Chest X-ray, PA view. Patient: 64 years old, sex F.
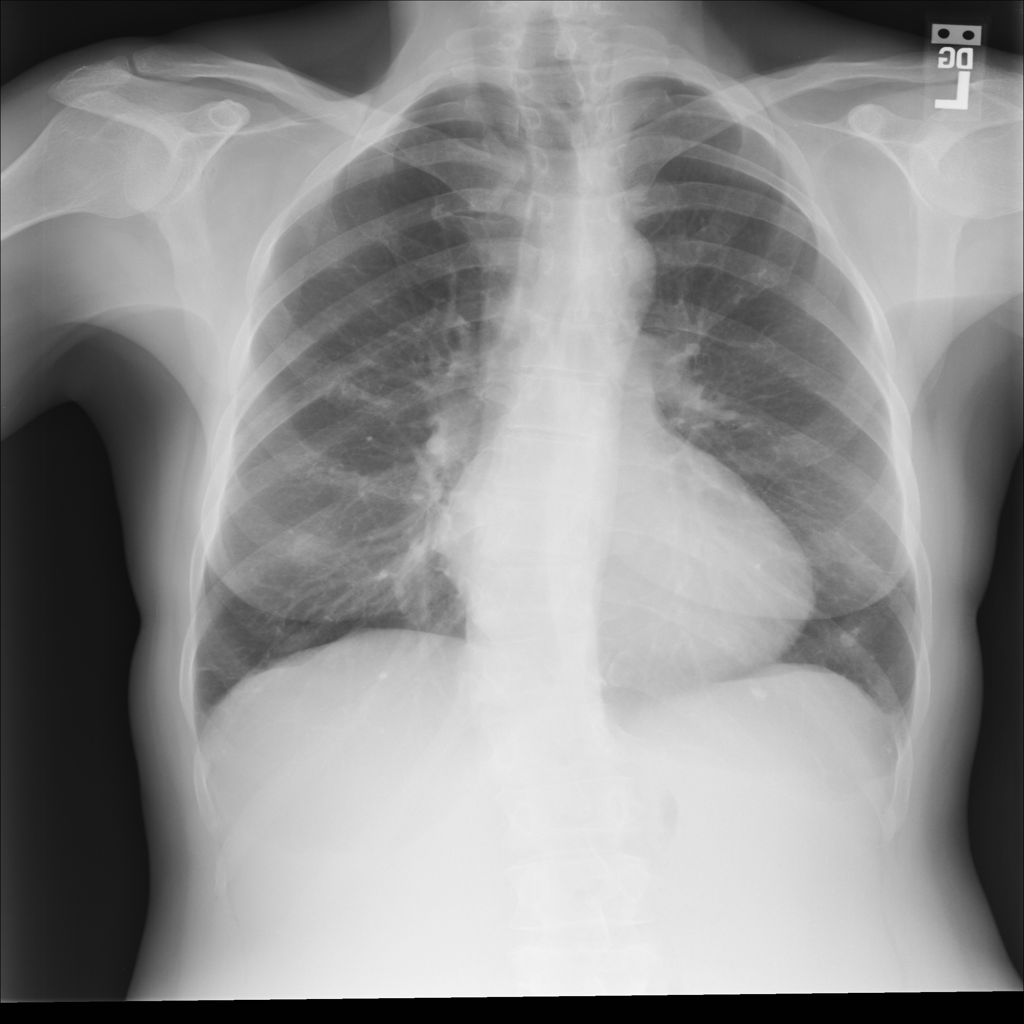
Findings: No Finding